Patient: sex F, age 69
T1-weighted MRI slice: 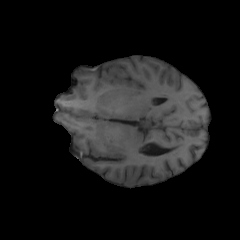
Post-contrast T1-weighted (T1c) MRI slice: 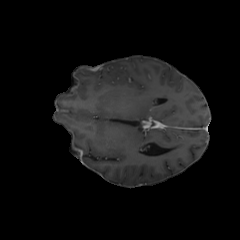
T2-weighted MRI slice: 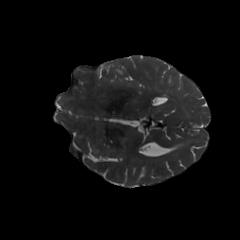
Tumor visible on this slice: yes
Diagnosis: Glioblastoma, IDH-wildtype
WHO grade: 4